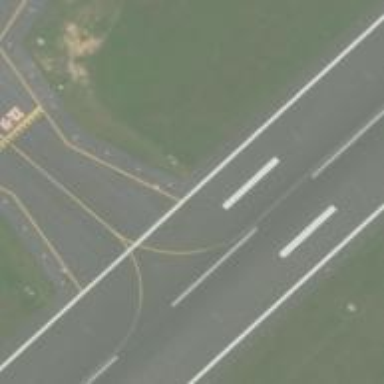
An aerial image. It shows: View of taxiway at the airport.